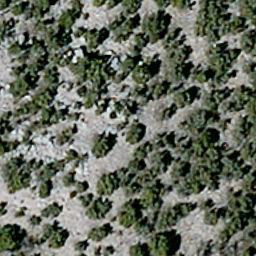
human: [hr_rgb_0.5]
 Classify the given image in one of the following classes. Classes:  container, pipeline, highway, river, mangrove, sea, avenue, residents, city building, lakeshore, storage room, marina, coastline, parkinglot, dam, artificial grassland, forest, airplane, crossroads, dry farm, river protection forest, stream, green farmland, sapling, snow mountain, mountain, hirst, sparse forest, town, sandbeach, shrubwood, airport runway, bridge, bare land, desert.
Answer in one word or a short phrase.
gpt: sparse forest